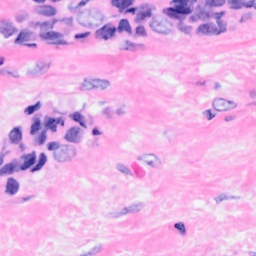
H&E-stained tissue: Breast